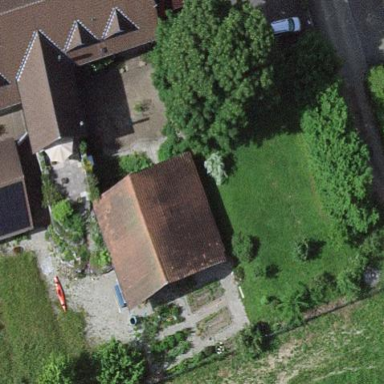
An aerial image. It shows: Rural barn.